Question: Firefox has a feature in debugger that lists events for nodes - <URL>.

For unclear reasons, I can't find a way to remove any of those listeners. How do I do that?
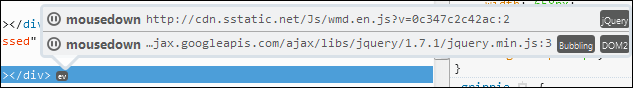
Answer: The same feature is there from the inspector in Chrome, but as you say not in (newish) DevTools in Firefox.
Before DevTools, it was there in Firebug (<URL> has been open for 3 years.